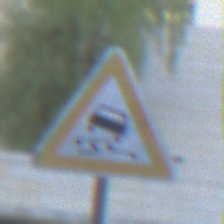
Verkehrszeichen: SchleuderOderRutschgefahr
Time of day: SunriseSunset
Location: Outdoor (Urban)
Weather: Clear
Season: NotSpecified
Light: Natural